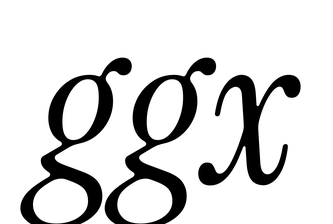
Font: InstrumentSerif-Italic